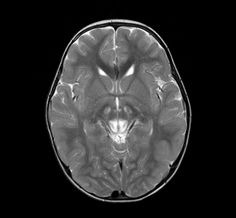
Label: notumor